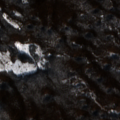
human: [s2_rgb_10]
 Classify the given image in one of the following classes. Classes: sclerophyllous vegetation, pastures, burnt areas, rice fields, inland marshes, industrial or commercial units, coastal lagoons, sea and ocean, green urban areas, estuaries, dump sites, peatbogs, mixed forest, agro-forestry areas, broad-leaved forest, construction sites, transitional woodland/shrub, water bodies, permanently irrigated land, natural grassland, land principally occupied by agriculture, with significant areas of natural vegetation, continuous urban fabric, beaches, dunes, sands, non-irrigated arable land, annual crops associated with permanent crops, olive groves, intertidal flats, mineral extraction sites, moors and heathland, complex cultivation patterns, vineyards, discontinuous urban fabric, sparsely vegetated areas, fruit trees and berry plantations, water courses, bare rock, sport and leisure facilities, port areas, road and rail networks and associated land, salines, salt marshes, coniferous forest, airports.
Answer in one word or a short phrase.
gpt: broad-leaved forest